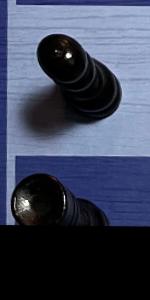
Label: Rook_Black